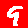
Digit: 9